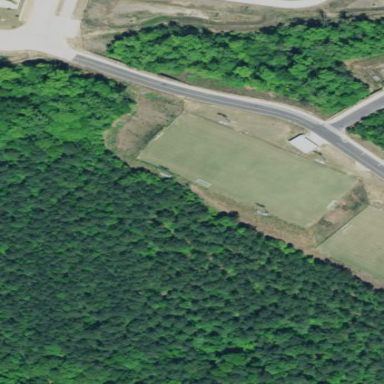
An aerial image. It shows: Grassy pitch where soccer and American football can be played.